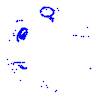
Particle: kaon